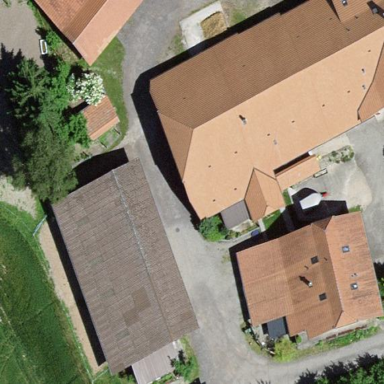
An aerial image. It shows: Farm building.